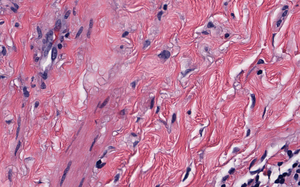
Tumor epithelial tissue: no
Tumor-associated stroma tissue: yes
Normal tissue: no